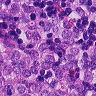
Metastatic tissue present: yes